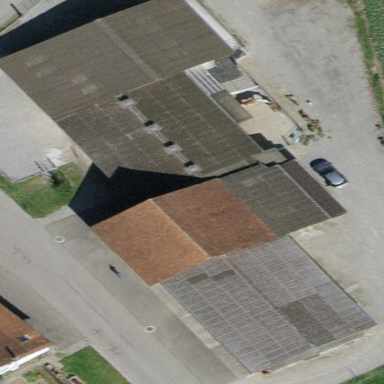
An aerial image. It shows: Farm auxiliary building with gabled roof.